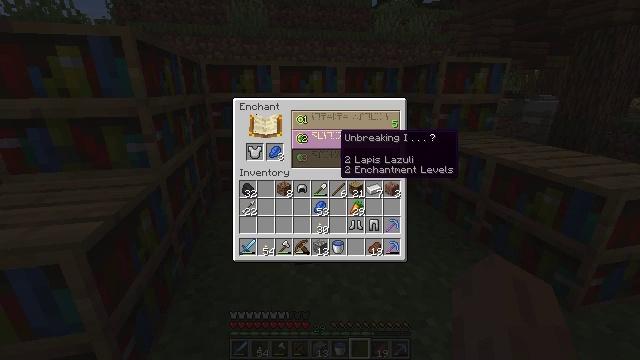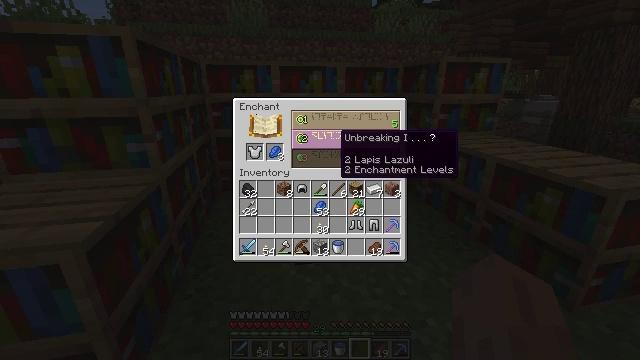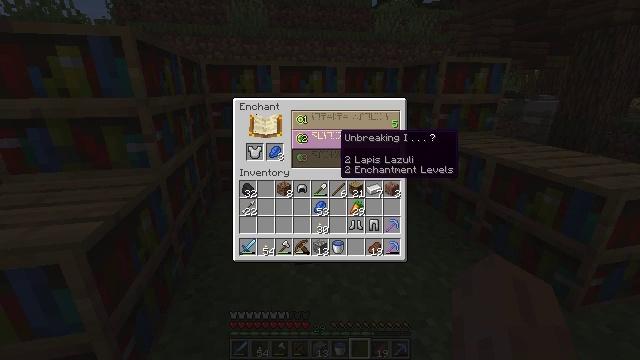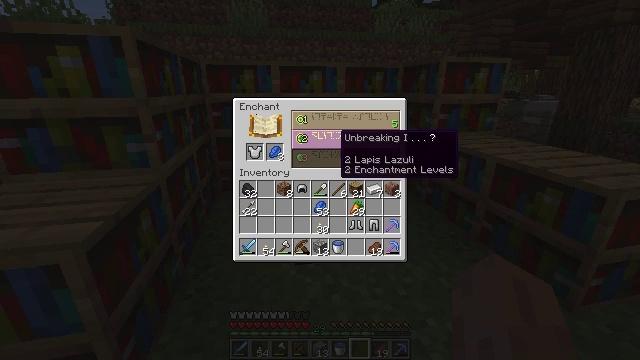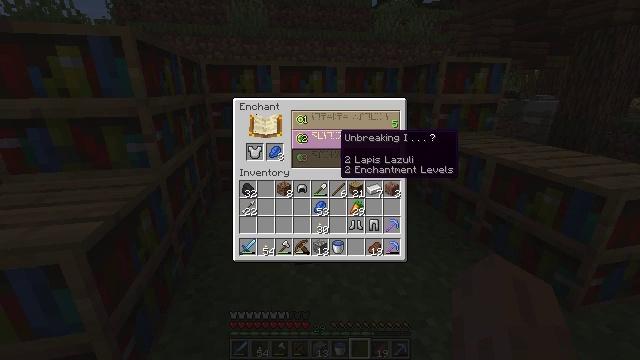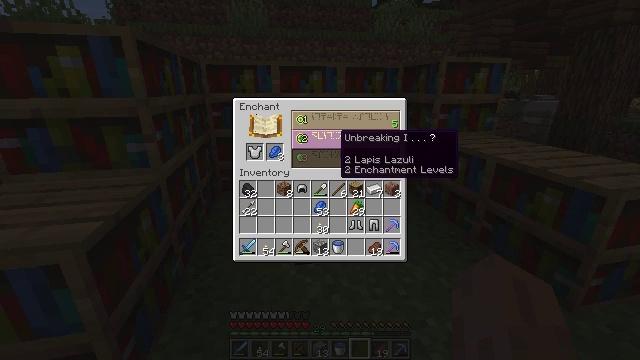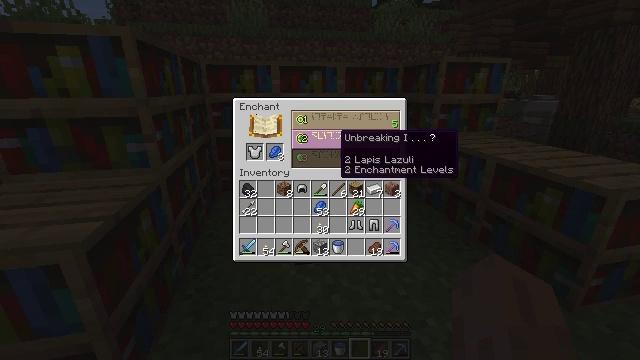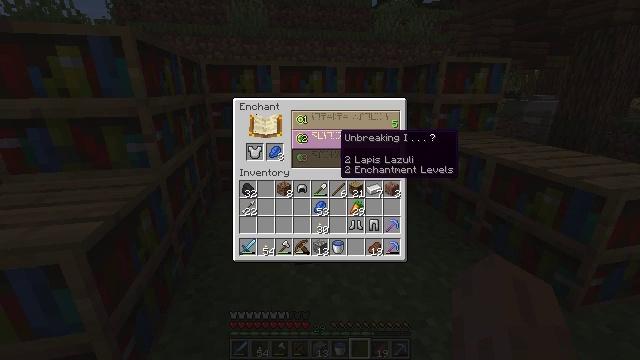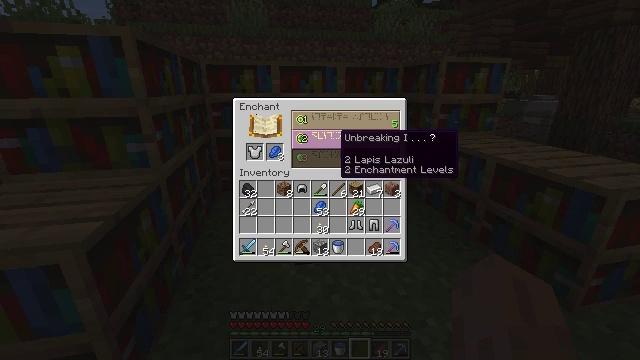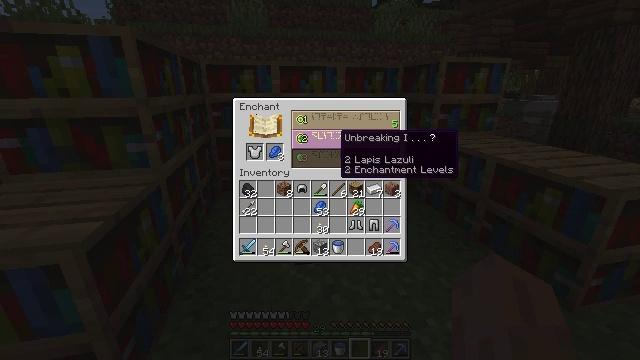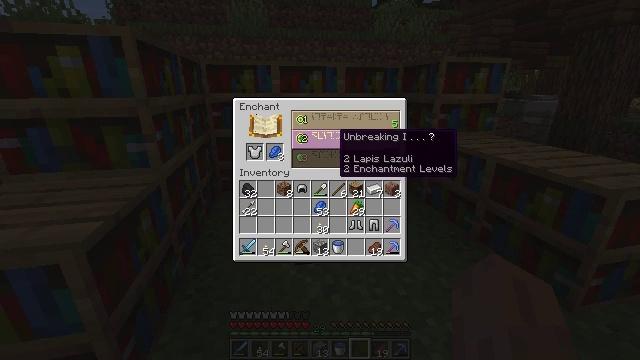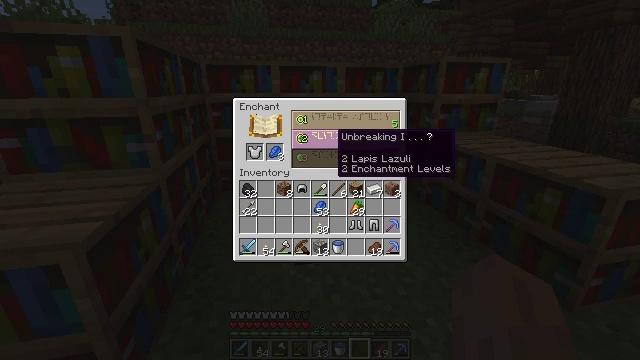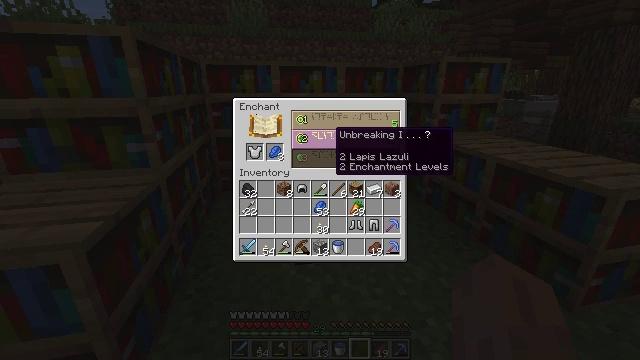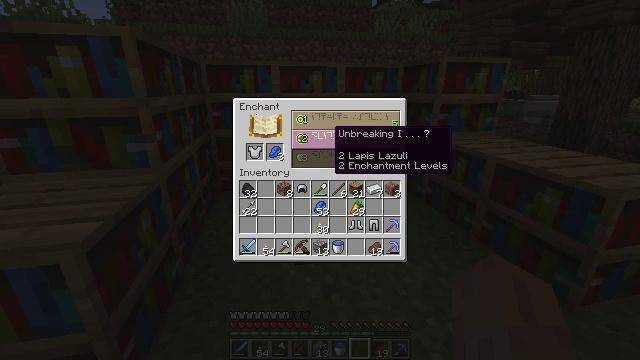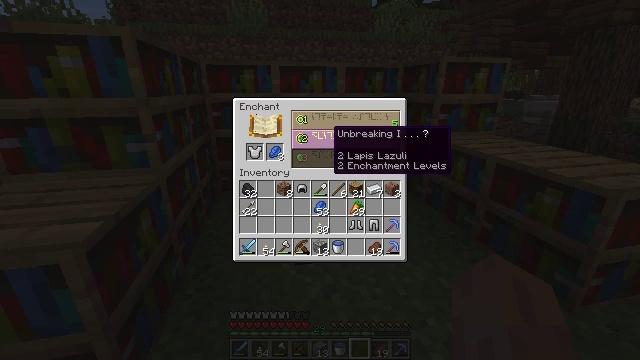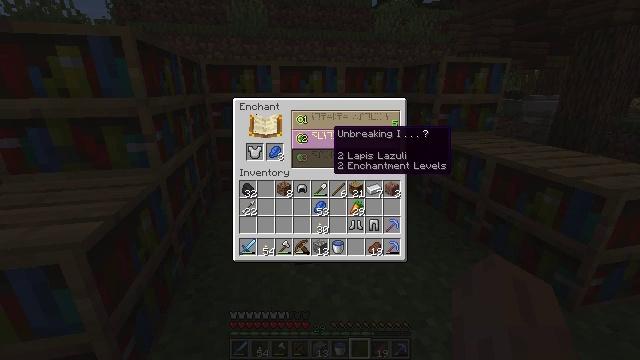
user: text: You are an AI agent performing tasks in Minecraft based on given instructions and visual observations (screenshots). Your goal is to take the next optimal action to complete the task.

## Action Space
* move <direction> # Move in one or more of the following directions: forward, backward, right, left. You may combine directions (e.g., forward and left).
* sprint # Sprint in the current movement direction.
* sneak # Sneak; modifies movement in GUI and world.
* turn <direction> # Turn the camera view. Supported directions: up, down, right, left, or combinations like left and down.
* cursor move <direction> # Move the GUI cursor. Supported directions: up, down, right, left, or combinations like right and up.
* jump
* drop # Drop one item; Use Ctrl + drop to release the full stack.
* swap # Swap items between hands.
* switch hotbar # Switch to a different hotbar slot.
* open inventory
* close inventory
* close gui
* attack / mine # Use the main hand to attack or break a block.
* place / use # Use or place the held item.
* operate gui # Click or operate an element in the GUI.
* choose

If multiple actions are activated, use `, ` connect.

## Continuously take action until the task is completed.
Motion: motion action
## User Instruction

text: Remove iron leggings from the inventory.
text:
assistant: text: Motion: no_op
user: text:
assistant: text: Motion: no_op
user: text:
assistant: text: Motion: no_op
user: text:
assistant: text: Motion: no_op
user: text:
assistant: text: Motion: no_op
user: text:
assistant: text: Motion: no_op
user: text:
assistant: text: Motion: no_op
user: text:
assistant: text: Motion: no_op
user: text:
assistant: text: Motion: no_op
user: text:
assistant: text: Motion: no_op
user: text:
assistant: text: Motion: no_op
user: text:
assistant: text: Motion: no_op
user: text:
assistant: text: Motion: no_op
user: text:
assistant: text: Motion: no_op
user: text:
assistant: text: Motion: no_op
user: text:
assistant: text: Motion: no_op
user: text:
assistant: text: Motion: no_op
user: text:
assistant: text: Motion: no_op
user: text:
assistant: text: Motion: no_op
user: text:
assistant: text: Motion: no_op
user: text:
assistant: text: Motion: no_op
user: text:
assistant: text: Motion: no_op
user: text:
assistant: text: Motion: no_op
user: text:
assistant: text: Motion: no_op
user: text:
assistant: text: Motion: no_op
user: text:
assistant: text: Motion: no_op
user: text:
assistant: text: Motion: no_op
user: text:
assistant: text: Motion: no_op
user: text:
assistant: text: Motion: no_op
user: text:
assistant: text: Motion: no_op